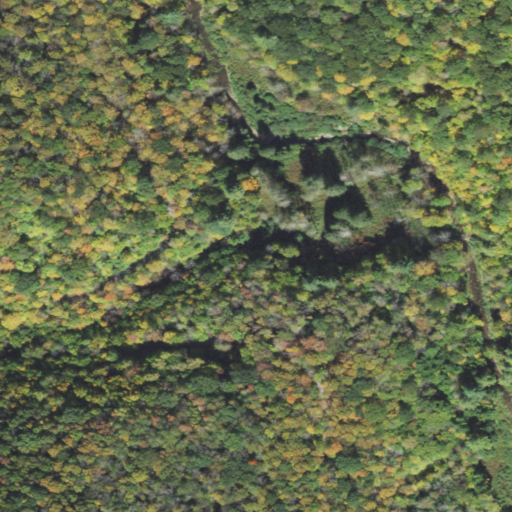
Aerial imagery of valley in Pennsylvania named Big Dam Hollow containing deciduous forest, mixed forest, open development, medium intensity development, and low intensity development